Question: hiii every one i am new to iphone development in a sample downloaded app i have seen a page like this
can anybody tell me how to design this kind of page using objective c
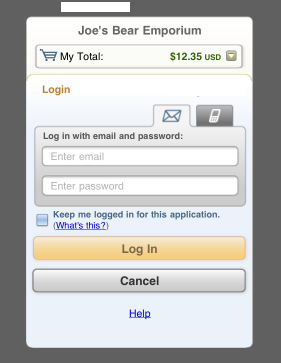
Answer: It seems more like HTML/CSS to me. Designing such a page using Obj-C may be pretty hard. You can design a page like this in HTML/CSS and integrate it in your app inside a UIWebView. This may not be what you want though.